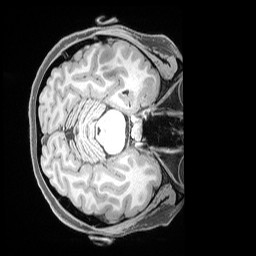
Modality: T1w
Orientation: axial
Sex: female
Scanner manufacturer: siemens
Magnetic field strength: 3 T
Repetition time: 2.53 s
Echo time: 0.00169 s